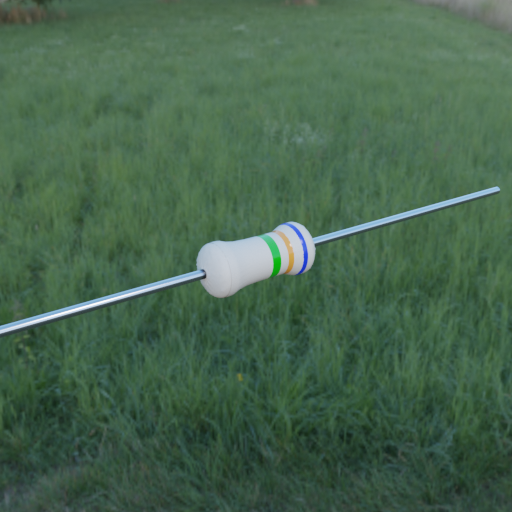
Resistor colour bands (in order): green, orange, blue